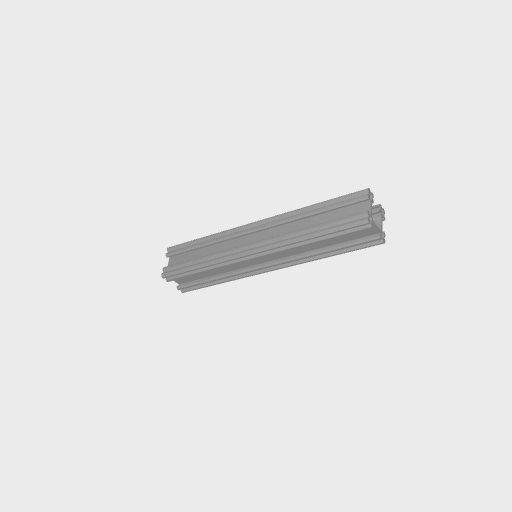
Part: OpenGoRAIL144